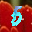
Label: 5